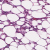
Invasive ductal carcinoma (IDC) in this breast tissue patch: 0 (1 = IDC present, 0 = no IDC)